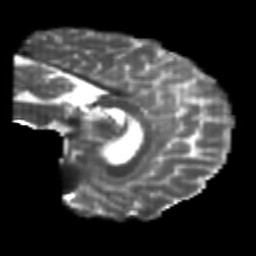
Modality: T2w
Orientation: sagittal
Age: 23
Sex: male
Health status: healthy
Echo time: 0.074 s